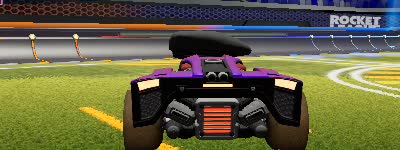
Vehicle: breakout